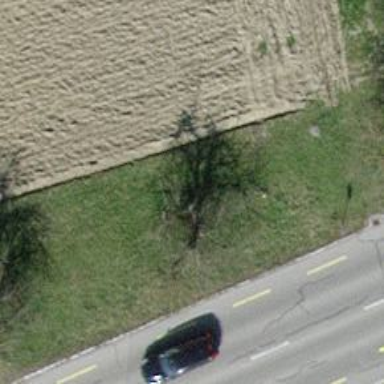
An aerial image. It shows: Single tag "natural: tree."